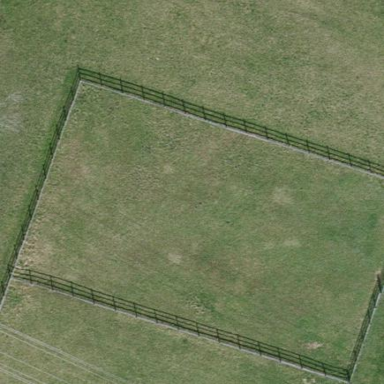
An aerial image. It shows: Meadow enclosed by fence.